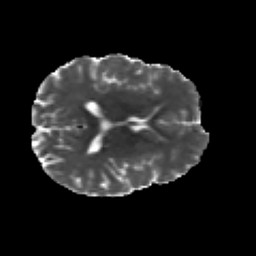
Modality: MD
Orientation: axial
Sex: male
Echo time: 0.114 s